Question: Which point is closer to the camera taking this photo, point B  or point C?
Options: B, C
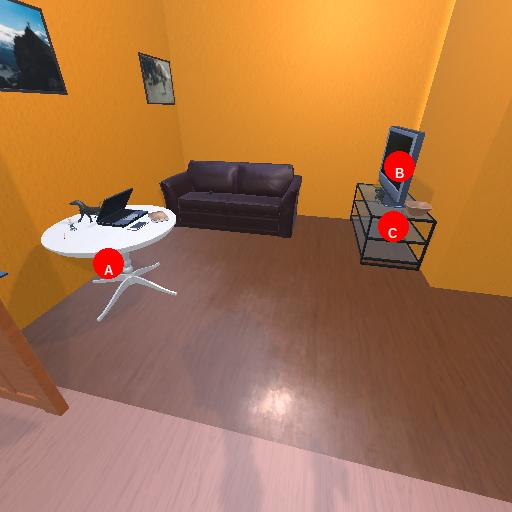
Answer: B